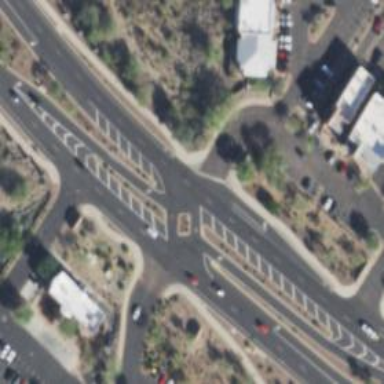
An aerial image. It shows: Asphalt road with secondary link designation.